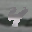
Label: 4